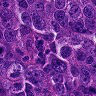
Metastatic tissue present: yes